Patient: sex M, age 64
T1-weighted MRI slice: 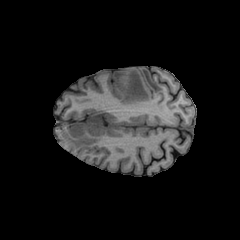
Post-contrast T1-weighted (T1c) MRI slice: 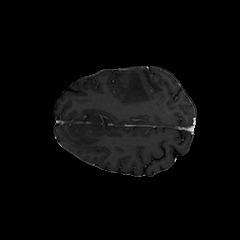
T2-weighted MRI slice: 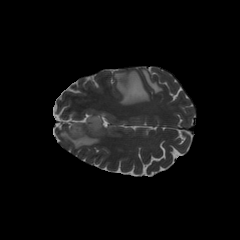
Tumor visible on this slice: yes
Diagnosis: Glioblastoma, IDH-wildtype
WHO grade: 4